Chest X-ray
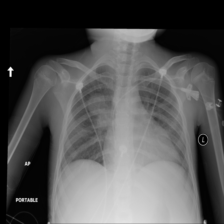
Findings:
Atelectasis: negative
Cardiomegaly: negative
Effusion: negative
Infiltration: positive
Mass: negative
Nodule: negative
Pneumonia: negative
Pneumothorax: negative
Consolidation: negative
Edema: positive
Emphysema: negative
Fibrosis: negative
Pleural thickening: negative
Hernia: negative